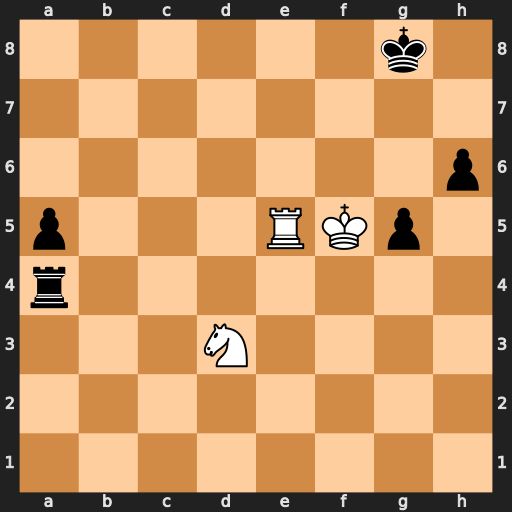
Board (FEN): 6k1/8/7p/p3RKp1/r7/3N4/8/8
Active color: w
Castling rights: -
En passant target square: -
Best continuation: Kg6 Kf8 Nc5 Rd4 Ne6+ Ke7 Nxd4+